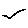
Label: bird